Question: Pls refer to my sample iphone app screen.
How would I able to like a specific fanpage when I click this button?
any suggestions? using webviews like this <URL>
I think is too complex.. is there an easy step to do this?
thanks!

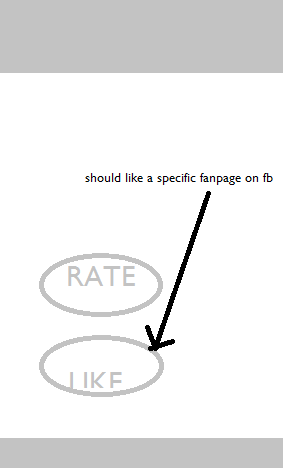
Answer: You can not like a fanpage using Graph API by making a customized button.
If you read the <URL> for the same-
> The og.likes action can refer to any open graph object or URL, except for Facebook Pages or Photos.
Also,
> For Facebook Pages or websites that do not integrate with Facebook Authentication, developers should continue to use the <URL> social plugin.
So in order to avoid unintentional likes on the facebook pages, facebook don't allow you this. The only option is to add a facebook's like button in order to like a facebook page.